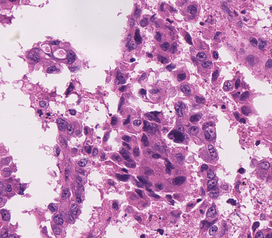
Tumor epithelial tissue: yes
Tumor-associated stroma tissue: no
Normal tissue: no